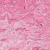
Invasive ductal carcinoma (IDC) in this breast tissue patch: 0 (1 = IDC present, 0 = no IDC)